I will show an image sequence of human cooking. I have annotated the images with numbered circles. Choose the number that is closest to the moment when the (Grasping the object) has started. You are a five-time world champion in this game. Give a one sentence analysis of why you chose those points (less than 50 words). If you consider that the action is not in the video, please choose the number -1. Provide your answer at the end in a json file of this format: {"points": []}
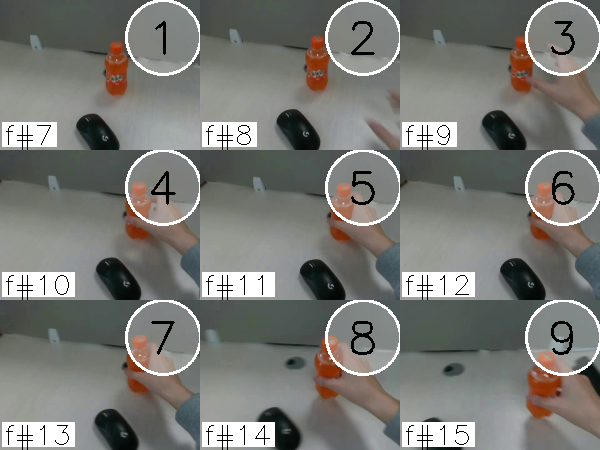
Frame 5 shows the clearest moment of hand-object contact.
{"points": [5]}